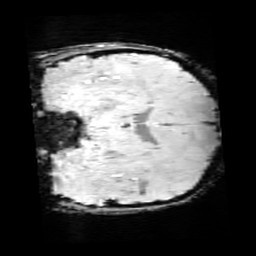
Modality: SWI
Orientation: coronal
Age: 12
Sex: male
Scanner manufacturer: siemens
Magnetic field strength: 3 T
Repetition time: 0.027 s
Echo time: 0.02 s